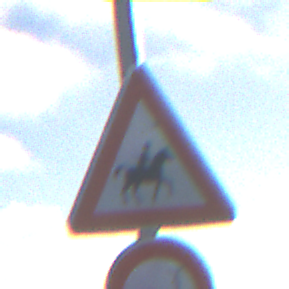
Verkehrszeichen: ReiterLinks
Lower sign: VerbotUeberholenEinspurigeFahrzeuge
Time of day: SunriseSunset
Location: Outdoor (Nature)
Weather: PartlyCloudy
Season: NotSpecified
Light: Natural